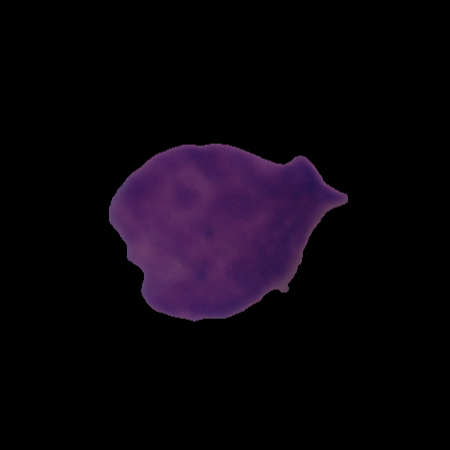
Label: cancer